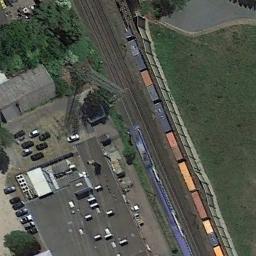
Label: railway